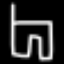
Label: pants